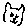
Label: cat